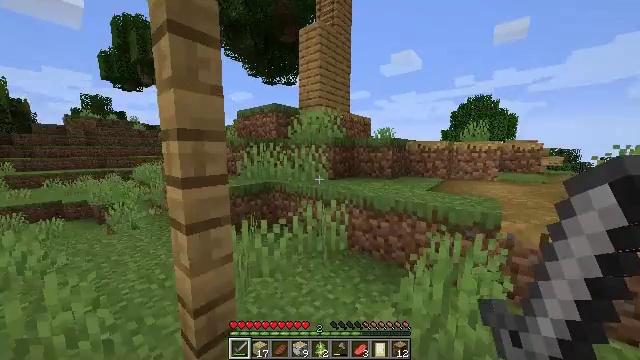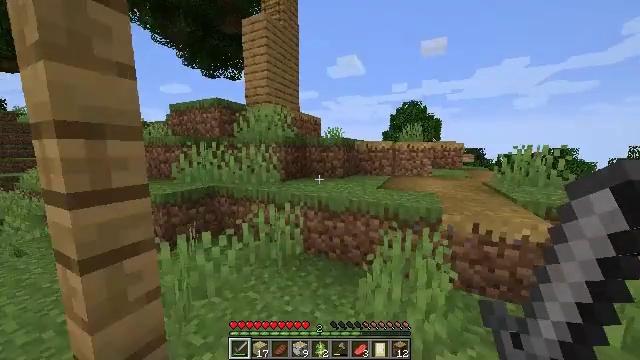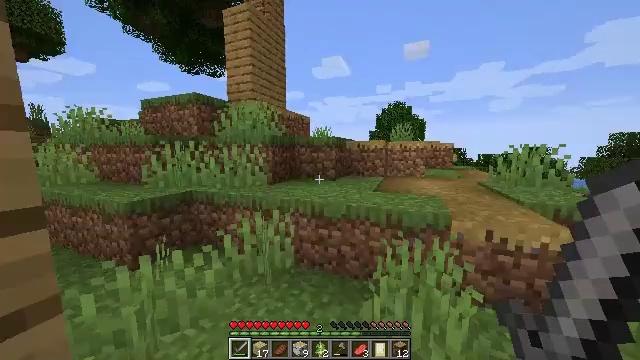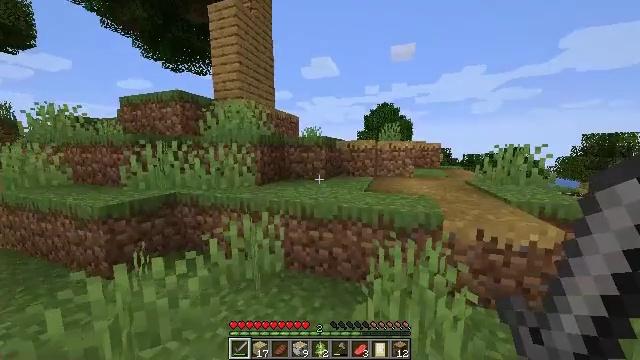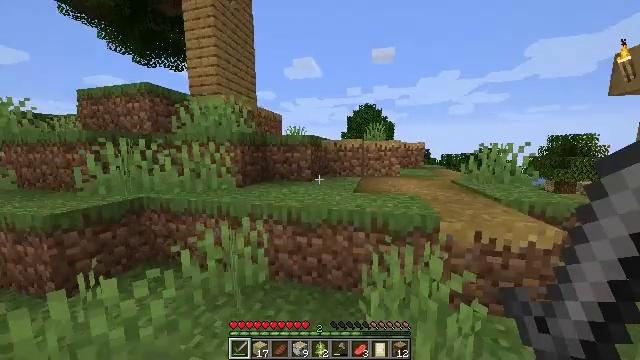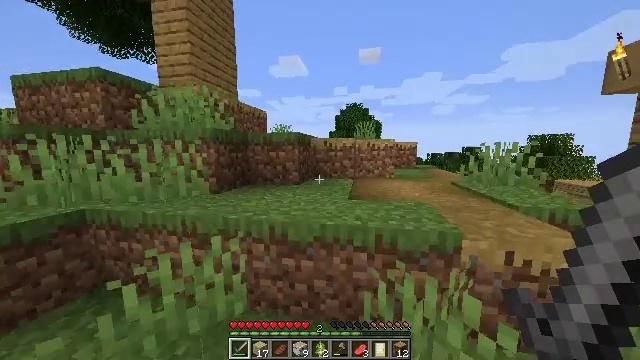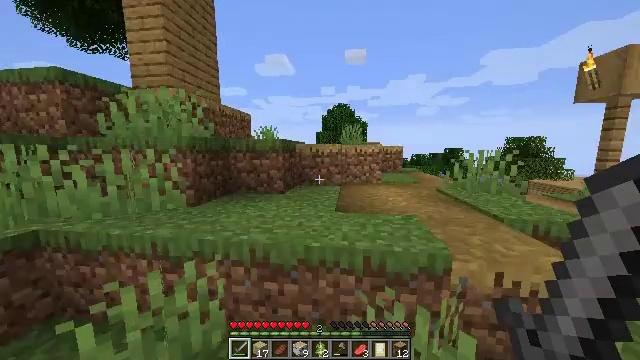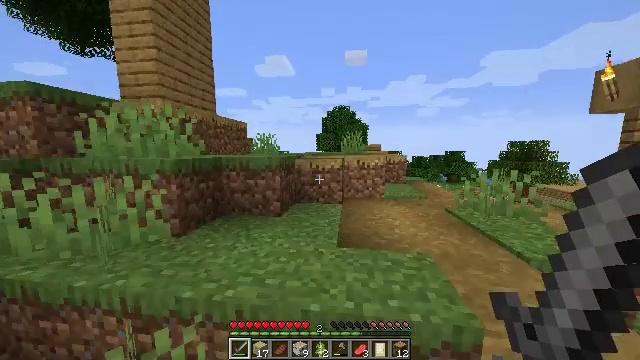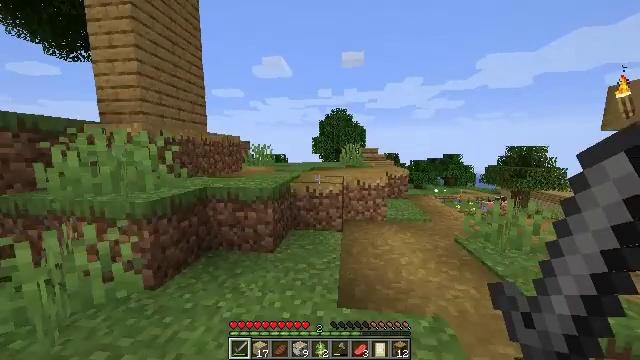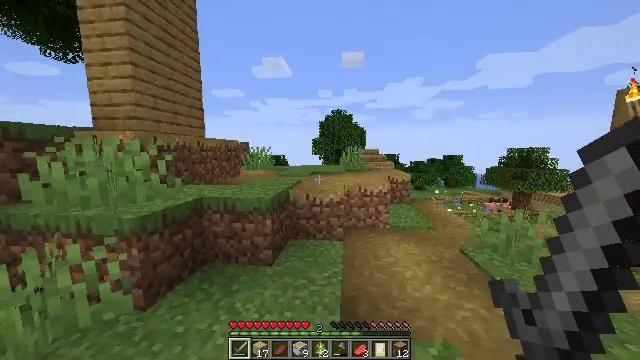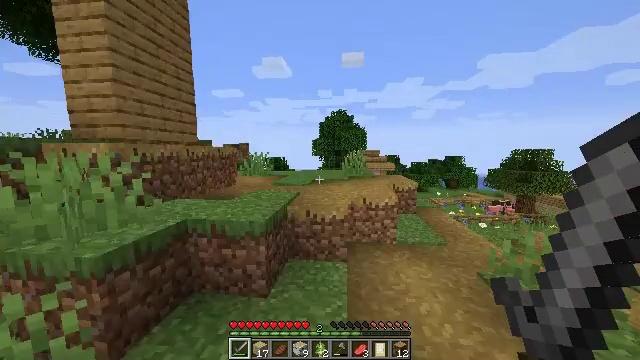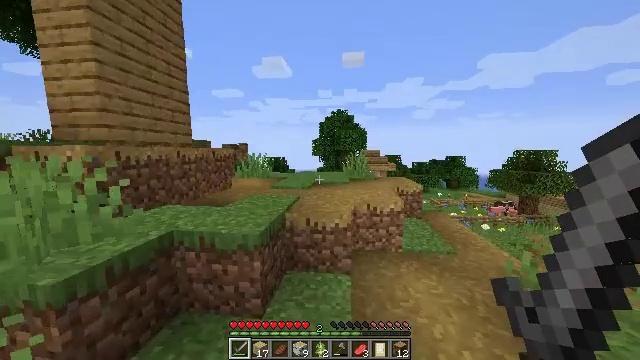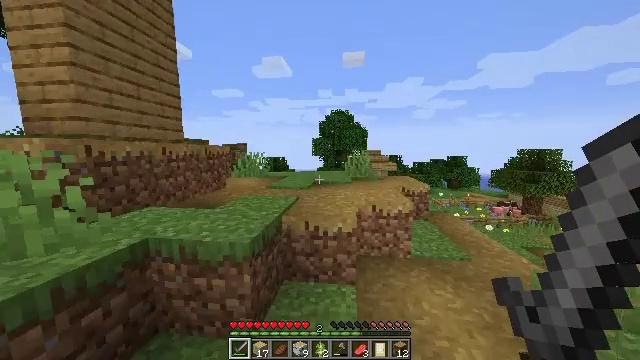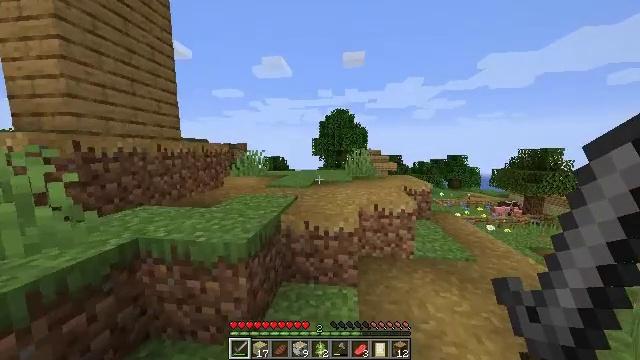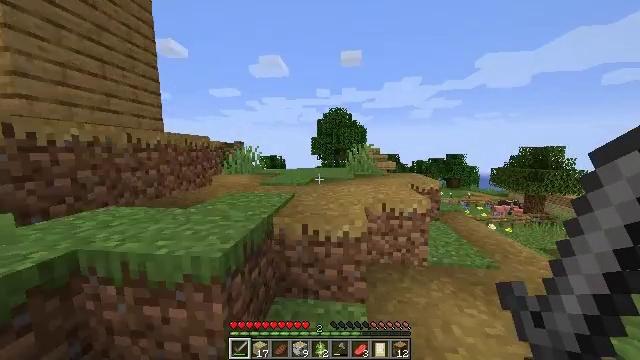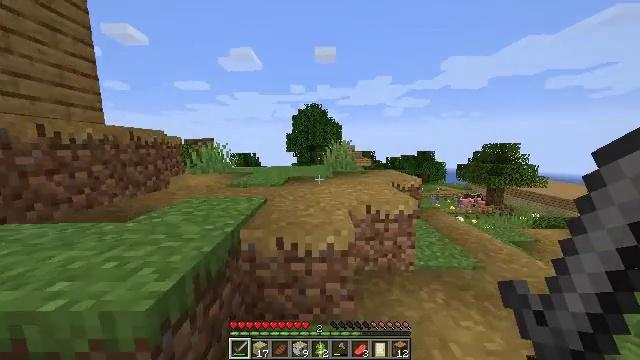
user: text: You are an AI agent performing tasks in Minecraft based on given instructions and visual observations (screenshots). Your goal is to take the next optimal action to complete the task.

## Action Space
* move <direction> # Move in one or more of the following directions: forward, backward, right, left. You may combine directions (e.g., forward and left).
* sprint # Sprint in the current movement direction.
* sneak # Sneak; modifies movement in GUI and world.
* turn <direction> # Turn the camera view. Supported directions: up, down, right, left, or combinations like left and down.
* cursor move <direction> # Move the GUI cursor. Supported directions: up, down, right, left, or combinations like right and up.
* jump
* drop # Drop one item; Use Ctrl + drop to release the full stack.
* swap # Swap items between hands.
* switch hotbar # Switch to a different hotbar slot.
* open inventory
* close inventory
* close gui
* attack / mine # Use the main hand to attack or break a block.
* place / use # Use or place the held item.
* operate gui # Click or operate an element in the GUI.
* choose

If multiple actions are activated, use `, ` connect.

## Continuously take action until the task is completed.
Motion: motion action
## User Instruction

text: Mine beetroots from the garden.
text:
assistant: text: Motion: move forward, sprint, turn right
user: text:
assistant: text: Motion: move forward, sprint, turn right
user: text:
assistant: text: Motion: move forward, sprint, turn right
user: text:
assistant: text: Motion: move forward, sprint, turn right
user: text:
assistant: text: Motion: move forward, sprint, turn right
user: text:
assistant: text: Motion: move forward, sprint, turn right, jump
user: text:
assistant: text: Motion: move forward, sprint, jump
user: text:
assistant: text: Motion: move forward, sprint, jump
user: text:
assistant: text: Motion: move forward, sprint, jump
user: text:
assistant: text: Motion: move forward, sprint, jump
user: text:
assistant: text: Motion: move forward, sprint, jump
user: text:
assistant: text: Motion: move forward, sprint
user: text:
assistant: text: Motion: move forward, sprint
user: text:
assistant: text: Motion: move forward, sprint
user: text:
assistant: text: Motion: move forward, sprint, turn right
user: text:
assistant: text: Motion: move forward, sprint, turn right
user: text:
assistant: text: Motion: move forward, sprint, turn right
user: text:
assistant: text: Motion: move forward, sprint, turn right
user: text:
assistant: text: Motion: move forward, sprint, turn right
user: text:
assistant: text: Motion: move forward, sprint
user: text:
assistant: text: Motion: move forward, sprint
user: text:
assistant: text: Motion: move forward, sprint, turn left
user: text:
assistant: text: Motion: move forward, sprint, turn left and down, jump
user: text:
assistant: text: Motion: move forward, sprint, turn left and down, jump
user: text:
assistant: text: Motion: move forward, sprint, turn left, jump
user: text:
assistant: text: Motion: move forward, sprint, turn left, jump
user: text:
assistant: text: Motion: move forward, sprint
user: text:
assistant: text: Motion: move forward, sprint
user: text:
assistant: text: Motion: move forward, sprint
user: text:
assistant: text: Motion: move forward, sprint, turn right